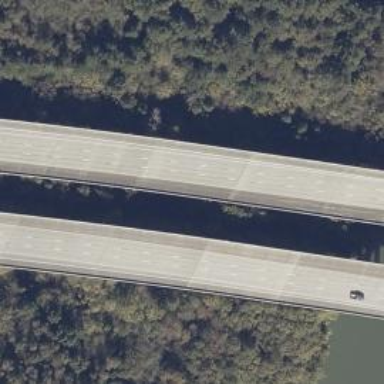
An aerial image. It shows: Viaduct bridge on motorway.